Field crop: maize
Growth stage: 2
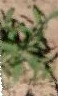
Species: atriplex